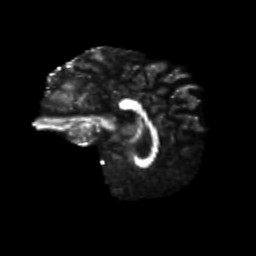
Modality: FA
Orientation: sagittal
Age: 58
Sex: male
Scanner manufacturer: siemens
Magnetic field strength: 3 T
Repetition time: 8.6 s
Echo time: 0.095 s